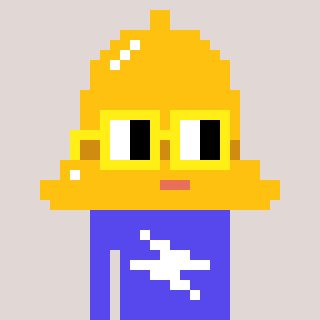
a pixel art character with square yellow glasses, a bell-shaped head and a computerblue-colored body on a warm background